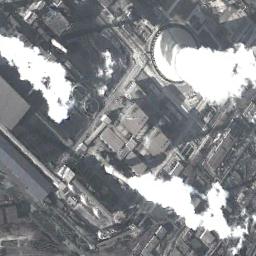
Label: thermal_power_station